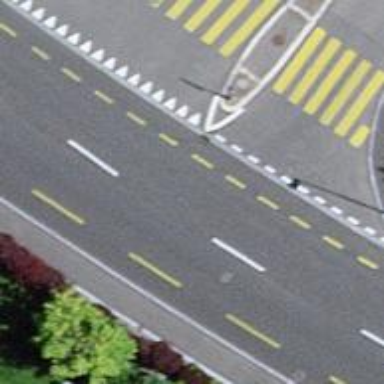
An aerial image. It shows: Secondary road with lane for cyclists on the left and cycle track on the right.